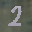
Label: 2